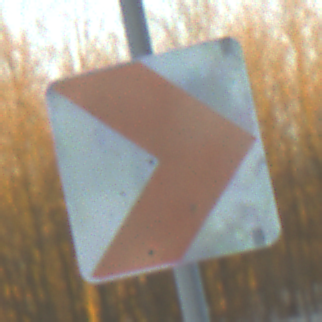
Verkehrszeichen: RichtungstafelnInKurvenKleinLinks
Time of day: SunriseSunset
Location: Outdoor (Nature)
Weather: Clear
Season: Winter
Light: Natural